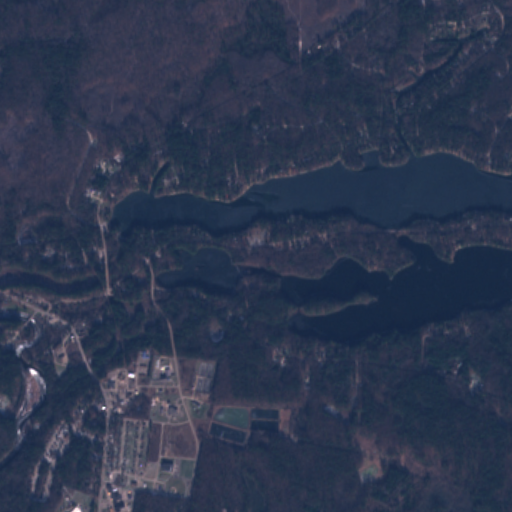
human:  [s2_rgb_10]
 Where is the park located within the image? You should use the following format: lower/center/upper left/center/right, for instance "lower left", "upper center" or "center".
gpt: The park is located in the lower left of the image.
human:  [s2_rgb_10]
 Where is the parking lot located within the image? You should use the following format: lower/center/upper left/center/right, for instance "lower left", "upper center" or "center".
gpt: The parking lot is located in the lower left of the image.
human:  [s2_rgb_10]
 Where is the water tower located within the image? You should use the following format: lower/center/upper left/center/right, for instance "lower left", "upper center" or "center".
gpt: The water tower is located in the lower left of the image.
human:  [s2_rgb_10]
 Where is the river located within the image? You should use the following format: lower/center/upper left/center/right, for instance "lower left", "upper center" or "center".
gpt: The river is located in the left of the image.
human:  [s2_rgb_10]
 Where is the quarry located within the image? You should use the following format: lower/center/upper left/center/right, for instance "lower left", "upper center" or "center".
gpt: There is no quarry in the image.